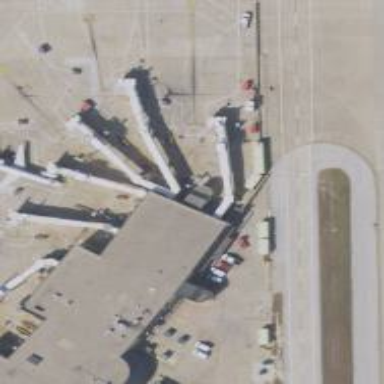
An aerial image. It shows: Airport gate.